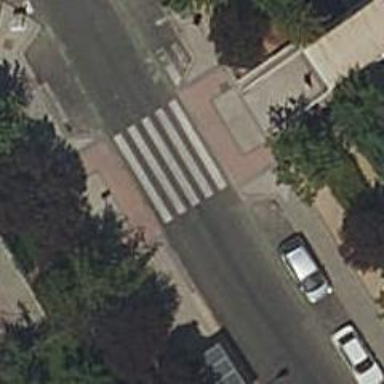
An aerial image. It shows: Zebra crossing on the road.